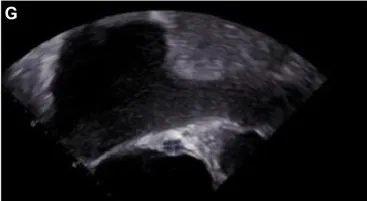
(G) Day 129, the heterogeneous hypoechoic mass (6.35*4.47 mm) in the atrial septum.
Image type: radiology (ultrasound)